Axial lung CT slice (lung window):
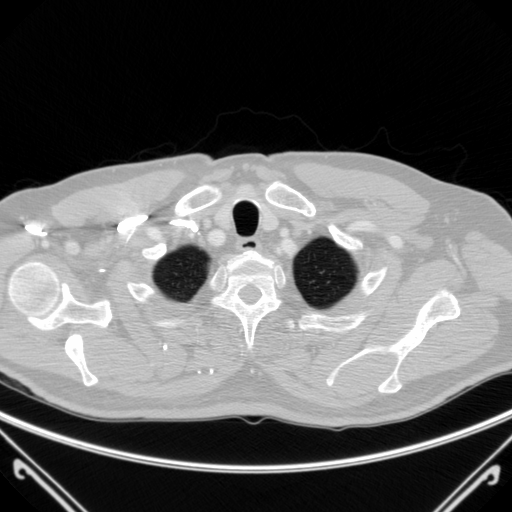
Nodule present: no